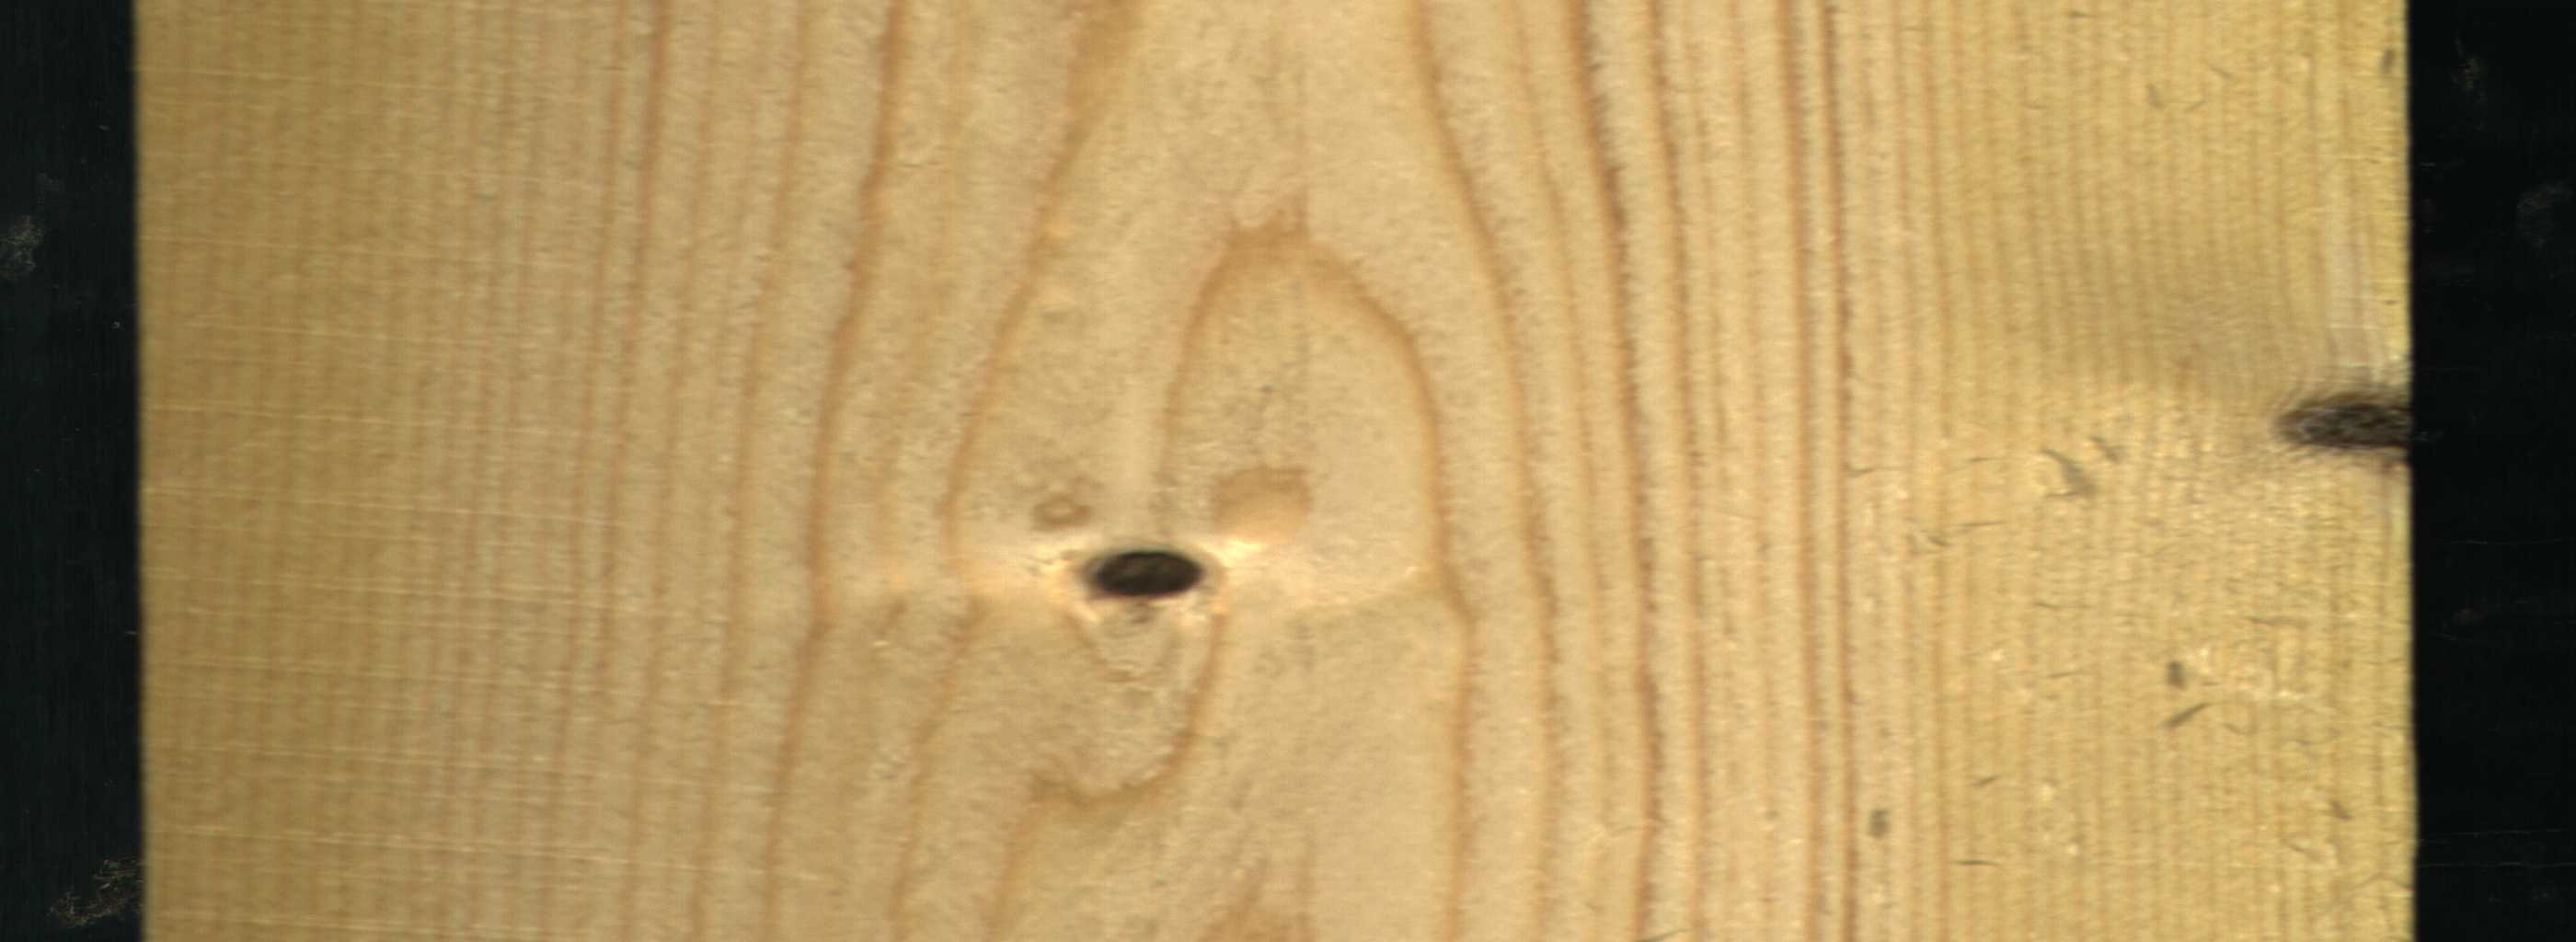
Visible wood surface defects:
Dead_Knot
Dead_Knot